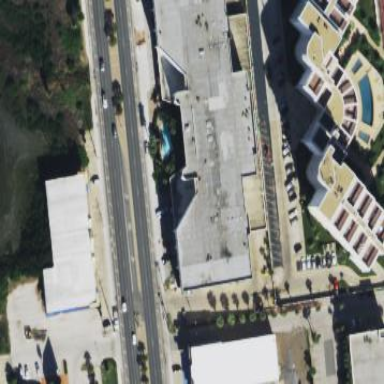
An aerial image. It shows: Part of building.